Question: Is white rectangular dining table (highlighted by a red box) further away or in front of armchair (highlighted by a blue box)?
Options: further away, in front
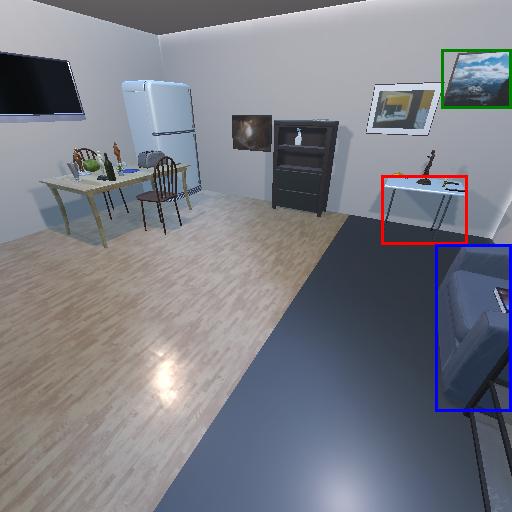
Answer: further away